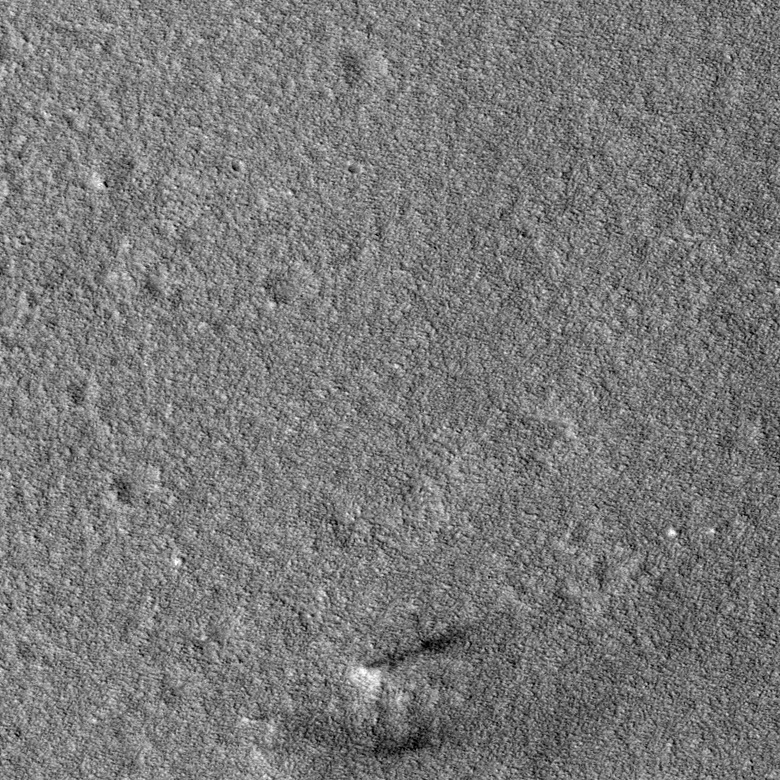
Label: dustdevil, dustdevil